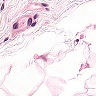
Metastatic tissue present: no